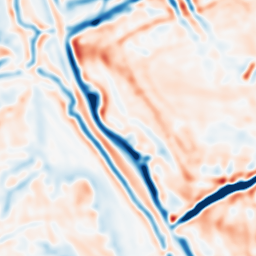
Category: multiscale
Decomposition family: dog
Decomposition parameters: sigma_low: 3
sigma_high: 5
Upsampling method: bilinear
Upsampling parameters: scale: 8
Upsampling scale: 8